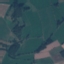
Land use / land cover class: Pasture